Question: I can't sum multiple values. I use:
'''
=INDEX(AdNetwork1!B:F,(MATCH(A1,AdNetwork1!B:B,0)-3),3)
'''
but it finds only the first value. As you can see I use MATCH with '-3' to go up three rows and then move right three columns.

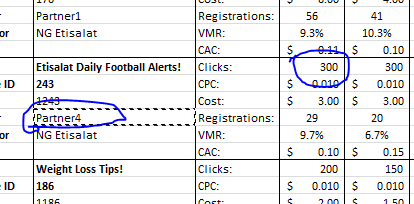
Answer: Please try something like:
'''
=SUMIF(AdNetwork1!B4:B404,A1,AdNetwork1!D1:D401)
'''
The ranges need to be the same size but may be offset for both column and row.